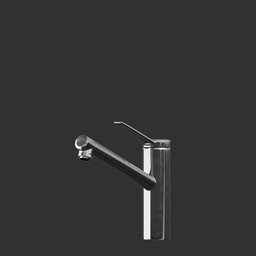
Label: appliances